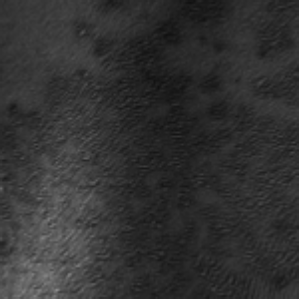
Label: frost